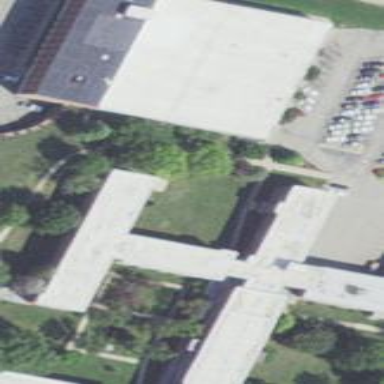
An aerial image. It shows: Dormitory building.